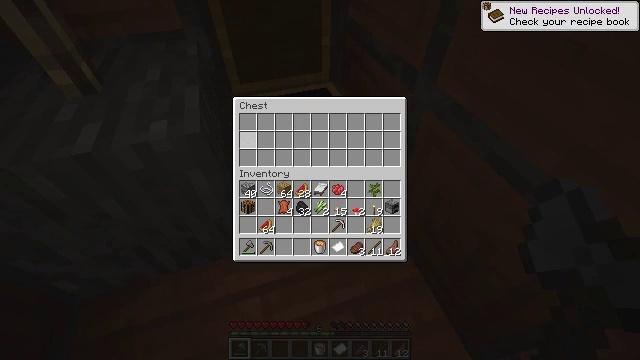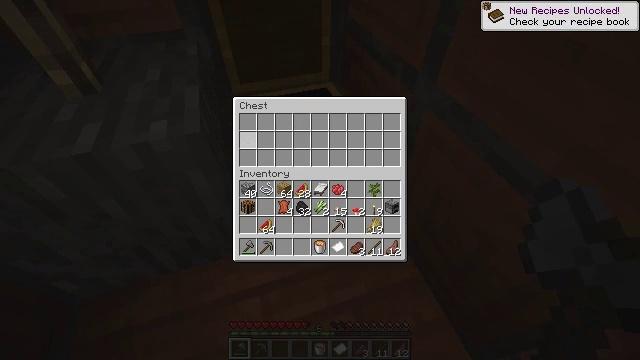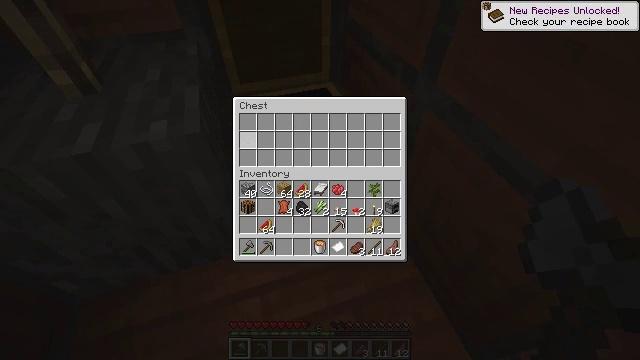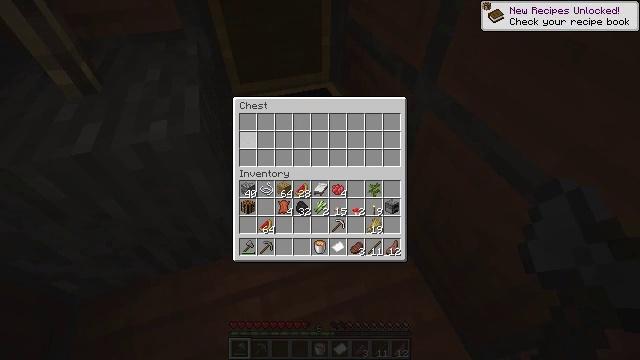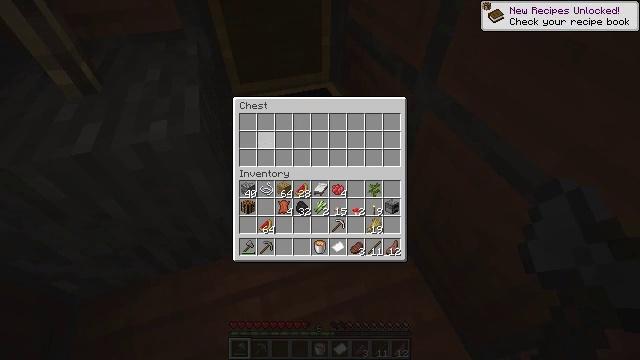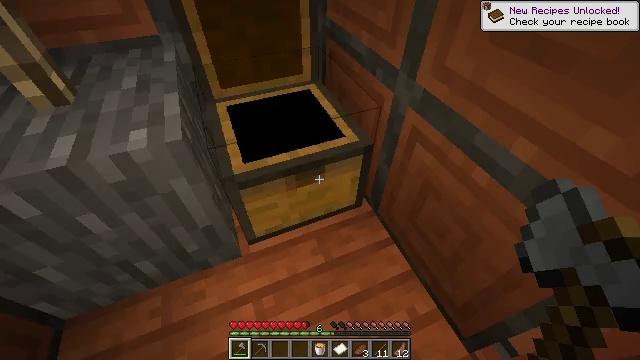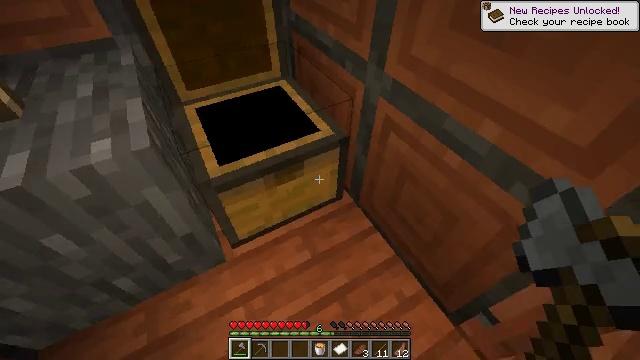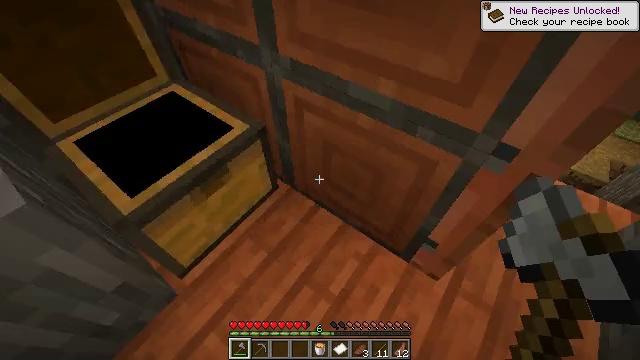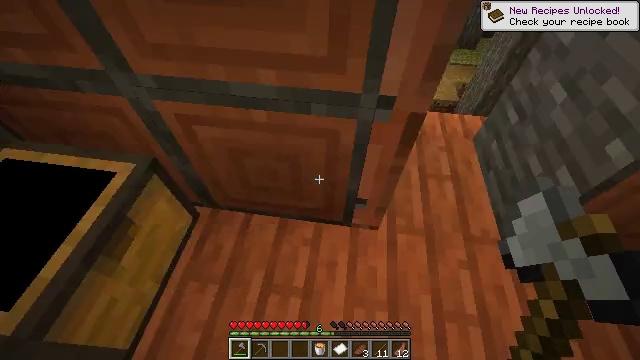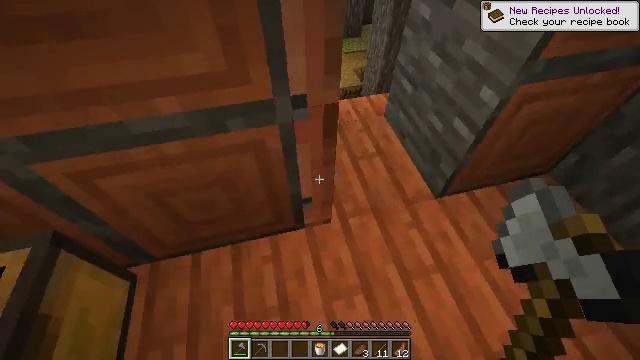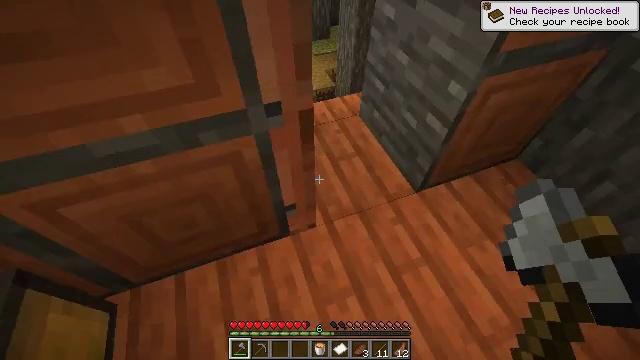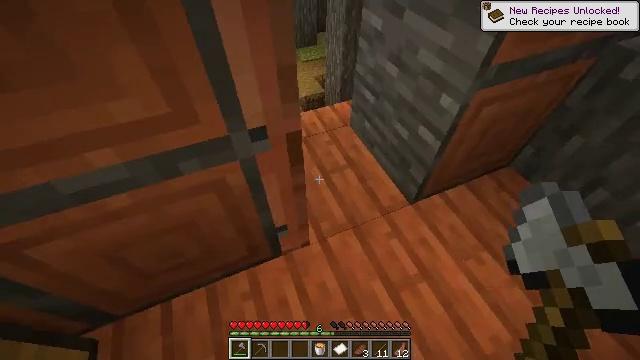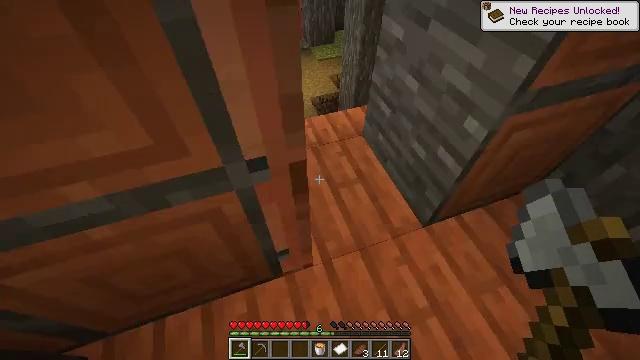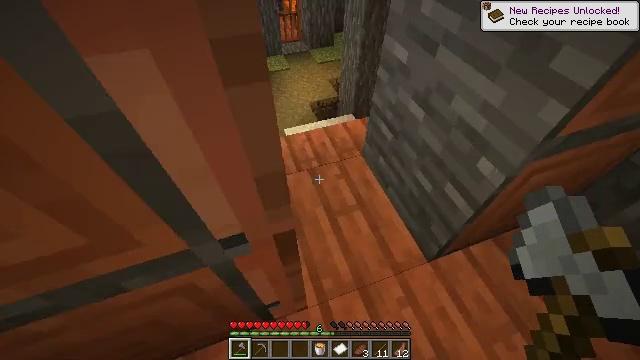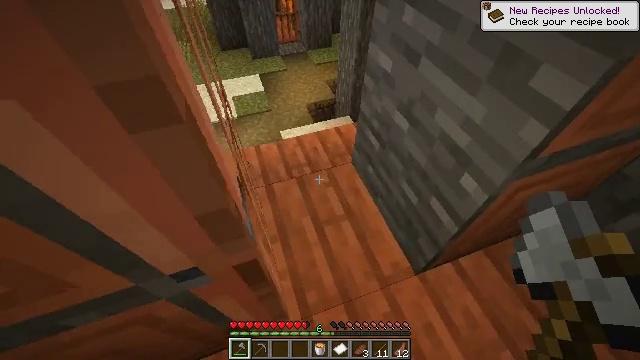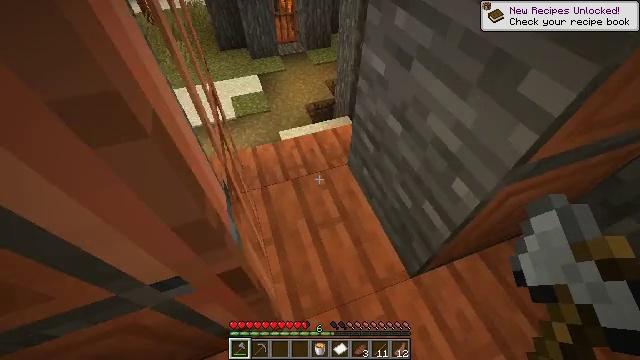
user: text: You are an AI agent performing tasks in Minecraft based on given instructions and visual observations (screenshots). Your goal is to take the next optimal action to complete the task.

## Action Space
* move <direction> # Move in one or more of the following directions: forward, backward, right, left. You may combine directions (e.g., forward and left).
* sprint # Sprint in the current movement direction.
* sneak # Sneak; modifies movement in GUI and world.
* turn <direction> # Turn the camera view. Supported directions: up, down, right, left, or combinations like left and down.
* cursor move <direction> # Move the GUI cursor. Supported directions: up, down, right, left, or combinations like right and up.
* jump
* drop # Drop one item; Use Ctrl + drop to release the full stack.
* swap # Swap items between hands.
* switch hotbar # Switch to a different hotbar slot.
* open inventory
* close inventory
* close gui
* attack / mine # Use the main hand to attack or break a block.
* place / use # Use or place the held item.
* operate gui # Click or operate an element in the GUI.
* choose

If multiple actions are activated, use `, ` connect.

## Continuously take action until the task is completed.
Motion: motion action
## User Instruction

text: Gather the acacia door from a structure.
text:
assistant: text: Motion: sneak
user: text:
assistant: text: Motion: sneak
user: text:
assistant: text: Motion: sneak
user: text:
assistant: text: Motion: cursor move right
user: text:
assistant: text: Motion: cursor move right
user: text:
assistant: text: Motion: turn right and down, close gui
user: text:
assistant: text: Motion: turn right and down
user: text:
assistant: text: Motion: turn right and down
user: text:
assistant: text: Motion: turn right
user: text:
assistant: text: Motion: move forward, turn right
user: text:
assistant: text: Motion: move forward, turn right
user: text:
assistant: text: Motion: move forward, turn left
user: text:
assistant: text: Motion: move forward
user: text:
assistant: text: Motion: move forward and move right
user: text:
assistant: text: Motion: move forward and move right
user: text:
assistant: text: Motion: move forward and move right
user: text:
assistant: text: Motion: move forward and move right
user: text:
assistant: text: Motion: move forward and move right
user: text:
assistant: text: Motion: move forward and move left
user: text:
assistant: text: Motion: move forward and move left, turn left and up
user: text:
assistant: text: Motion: move forward and move left, turn left
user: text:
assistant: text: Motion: move forward and move left
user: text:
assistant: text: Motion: move forward and move left
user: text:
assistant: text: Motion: move forward and move left, turn up
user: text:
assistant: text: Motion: move forward, turn up
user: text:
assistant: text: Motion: move forward, turn up
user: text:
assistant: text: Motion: move forward, turn up
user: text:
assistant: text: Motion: move forward
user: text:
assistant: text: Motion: move forward
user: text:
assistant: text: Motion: move forward